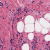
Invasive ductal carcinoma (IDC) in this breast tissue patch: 1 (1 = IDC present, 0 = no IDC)